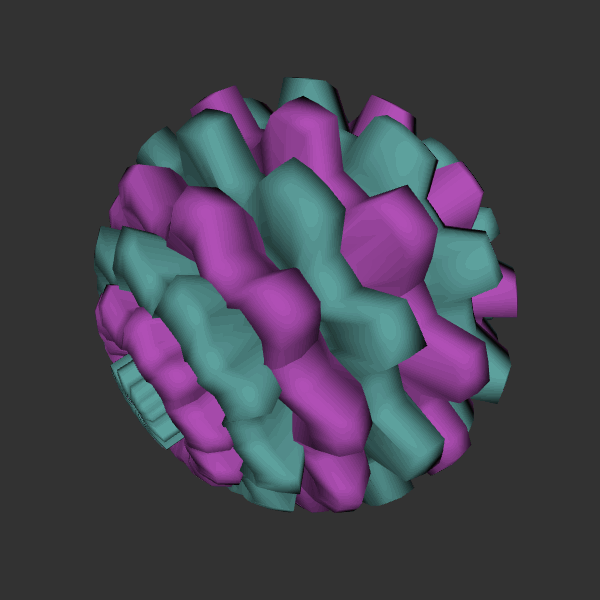
Background: dark